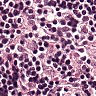
Metastatic tissue present: no